Question: I have a simple 'Person View Model'
'''
public class PersonViewModel
{
public int ID {get;set;}
public String FirstName {get;set;}
public String LastName {get;set;}
}
'''
The view has three fields

I have this function in my 'PersonService' which uses an EF6 datacontext which gets injected.
'''
public IQueryable<Person> Search(Expression<Func<Person,bool>> predicate)
{
return dataContext.GetSet<Person>().Where(predicate);
}
'''
Now my MVC Controller actually works with a 'PersonViewModel class'
'''
[HttpPost]
public ActionResult Search(PeopleSearchViewModel model)
{
if (ModelState.IsValid)
{
var listOfPersons= PersonService.Search(
//map viewmodel to model and search here)
//return the list and render a view etc...not important
}
}
'''
So what I am wondering is whether it is a good idea if I can somehow take the PersonViewModel, create a 'Func<Person,bool>' predicate and pass it to the 'PersonService' for search, instead of using automapper to map my view model to domain model ?
Thanks
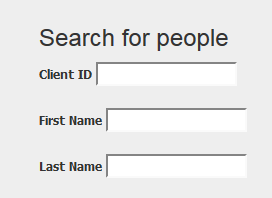
Answer: Firstly, you are passing type Func as the predicate to a function returning an IQueryable. You should actually be passing in an 'Expression<Func<Person, bool>>' so that whatever generates your query can actually inspect the function as an expression tree and generate SQL or something from it. If you don't, your query generator may end up loading your entire table and iterating manually (saw this happen with entity framework once).
On to your answer: I would make a function on your 'PeopleSearchViewModel' like so:
'''
public Expression<Func<Person, bool>> ToExpression()
{
//this can be whatever your search query needs to be... I just did this quick and dirty
return p => p.FirstName == this.FirstName || p.LastName == this.LastName || p.ID == this.ID;
}
'''
Then, simply pass the result of calling 'model.ToExpression()' in to your search function.